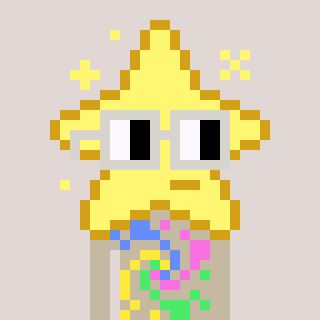
a pixel art character with square light gray glasses, a star-shaped head and a bege-colored body on a warm background